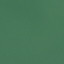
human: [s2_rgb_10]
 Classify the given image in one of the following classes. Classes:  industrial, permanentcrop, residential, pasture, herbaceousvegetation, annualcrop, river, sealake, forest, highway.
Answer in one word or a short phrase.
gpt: SeaLake